Question: I'm using compass community v1.13.1 and have been trying to populate some sample data for couple of hours, but failed.
Found a similar issue <URL>, I followed the first answer by @ktsangop but it didn't work.
Cant paste as a json object anyway, if I set type to string, it will be just blank string; if set type to object, can't paste the json string as a whole.

Do I need to insert a valid json object one field by one field? or am I doing it wrong?
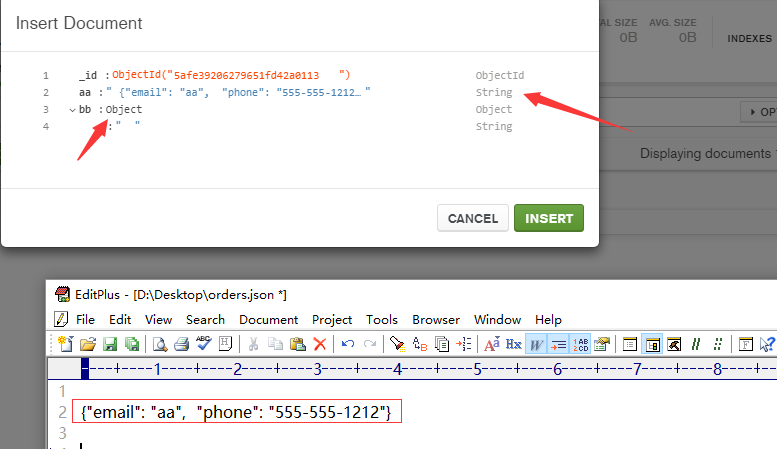
Answer: Can't believe that this is an actual issue.. for the first 2 minutes I though that something is wrong with me lol
Anyhow, I do have a (hacky) solution:
1. Select an item and click the Edit Document button
2. Create a new field or select existing one for editing
3. Enter a double-quote sign "
4. Copy the json payload
5. Seek to the beginning of the field and remove the double-quote sign (in step 3)
6. Save document changes
TADA!
---
Seems like the copy-paste action will only take effect if the json is partial (valid jsons are ignored for some reason).. so I ended-up with an easier solution:
1. Select an item and click the Edit Document button
2. Create a new field or select existing one for editing
3. Omit the last character from your json payload (for { "a": true } copy only { "a": true)
4. Copy the partial json payload
5. Seek to the end of the field add the missing character (in our sample })
6. Save document changes